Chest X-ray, PA view. Patient: 46 years old, sex F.
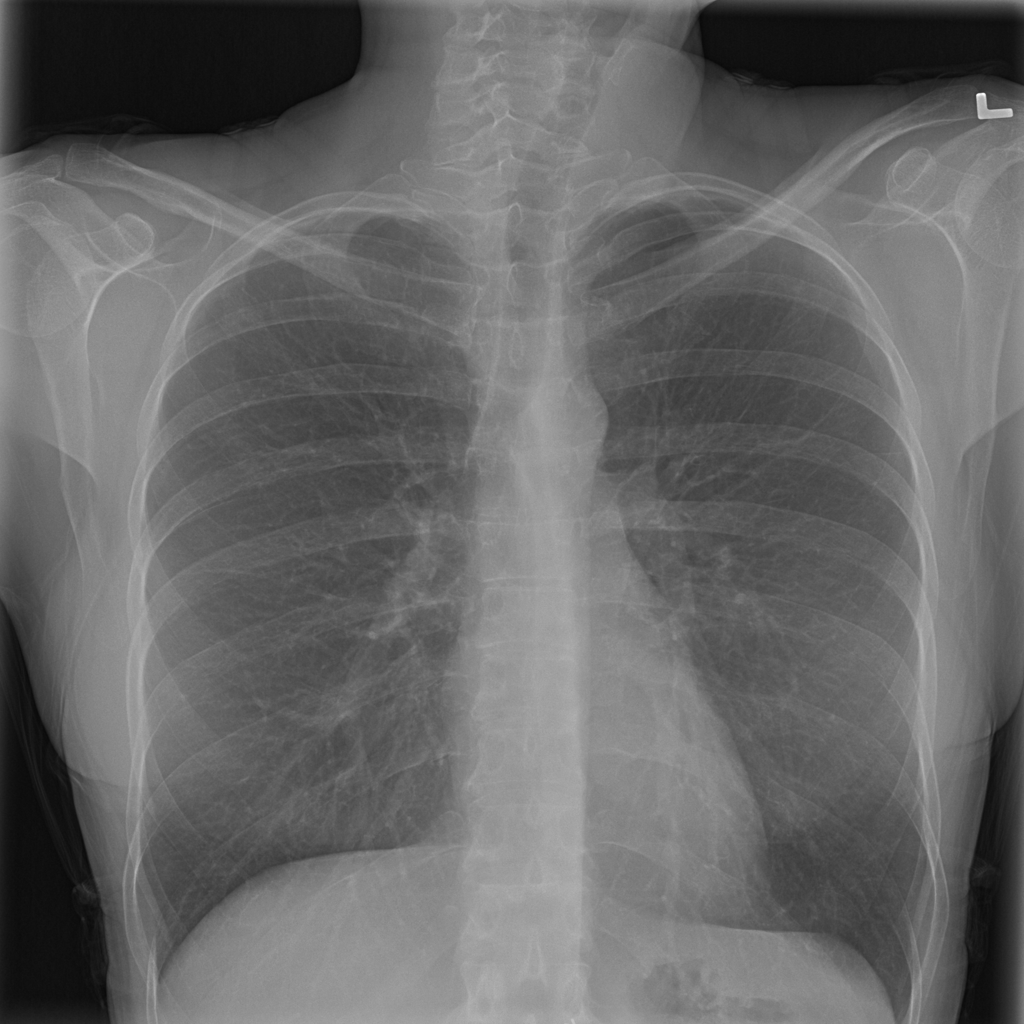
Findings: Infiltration